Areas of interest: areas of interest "Art Gallery"
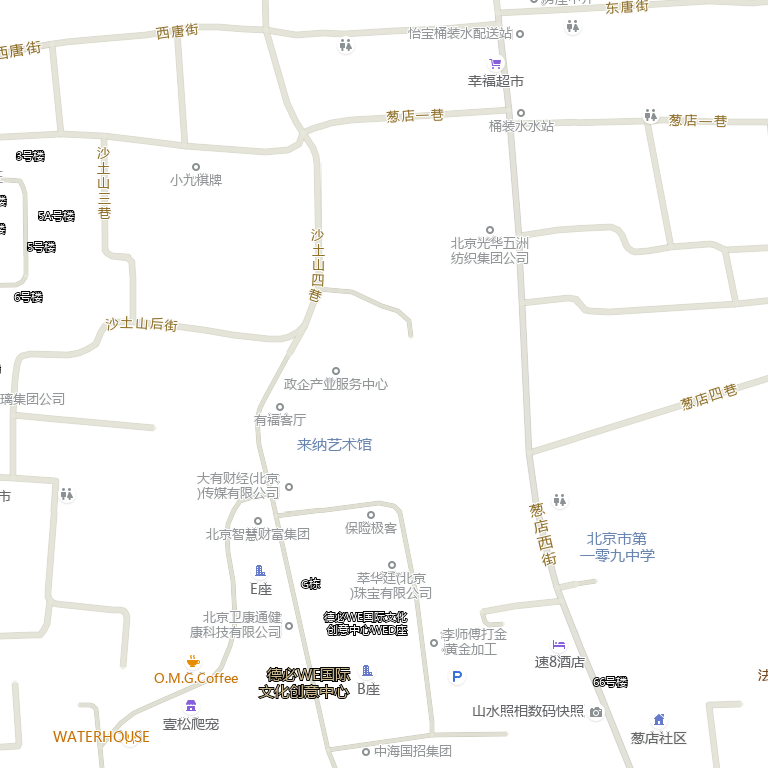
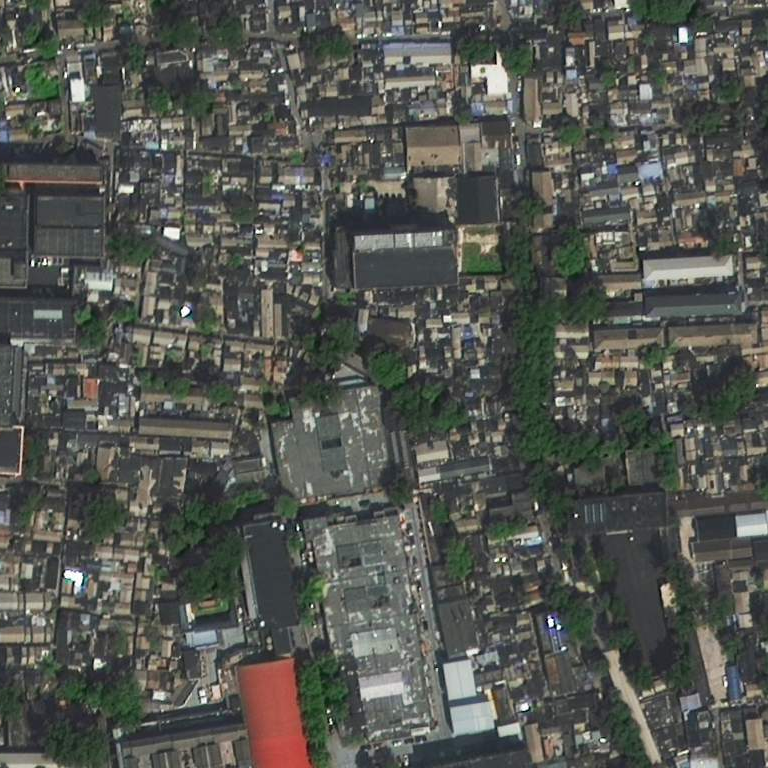